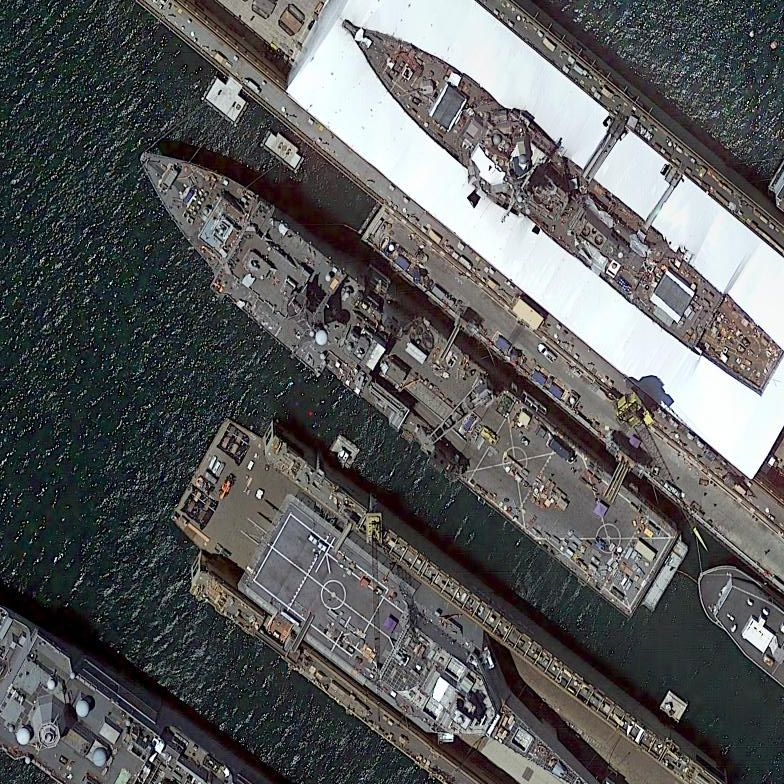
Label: combat